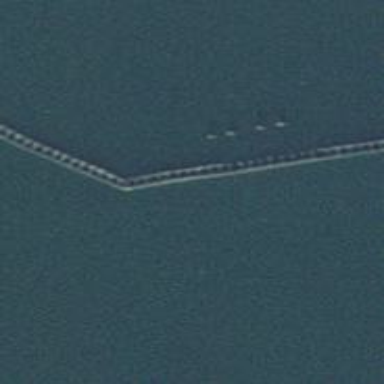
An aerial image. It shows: Breakwater structure.